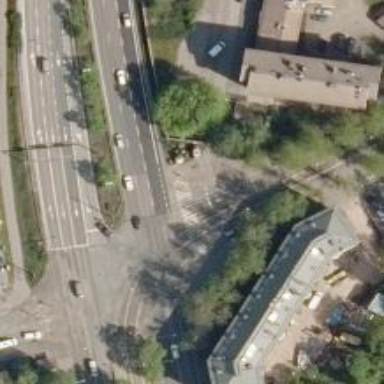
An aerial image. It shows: Tertiary road with asphalt surface. It has embedded tram rails.